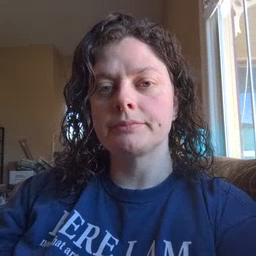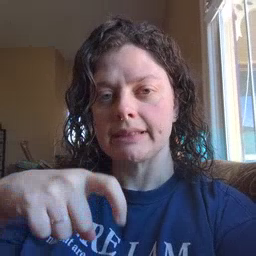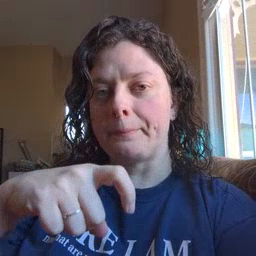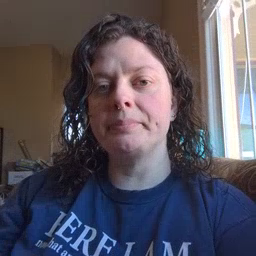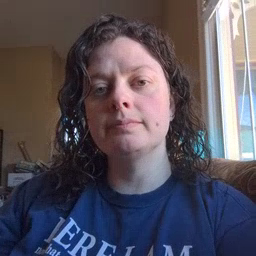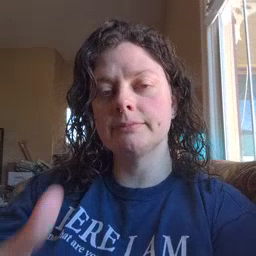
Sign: time